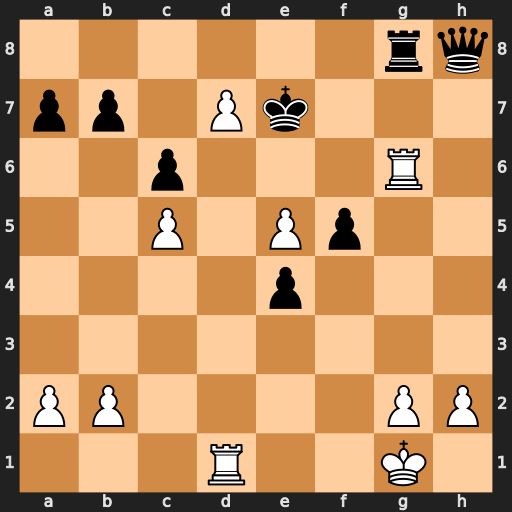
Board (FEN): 6rq/pp1Pk3/2p3R1/2P1Pp2/4p3/8/PP4PP/3R2K1
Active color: w
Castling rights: -
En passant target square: -
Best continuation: Rxg8 Qxg8 d8=Q+ Qxd8 Rxd8